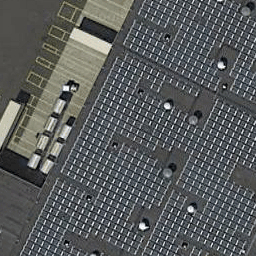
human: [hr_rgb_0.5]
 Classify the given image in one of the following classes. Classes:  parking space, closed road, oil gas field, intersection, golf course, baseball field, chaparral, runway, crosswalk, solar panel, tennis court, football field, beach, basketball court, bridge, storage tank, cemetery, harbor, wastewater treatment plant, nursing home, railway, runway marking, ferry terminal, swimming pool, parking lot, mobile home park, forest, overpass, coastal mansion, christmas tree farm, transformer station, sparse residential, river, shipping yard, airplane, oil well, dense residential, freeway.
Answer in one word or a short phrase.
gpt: solar panel